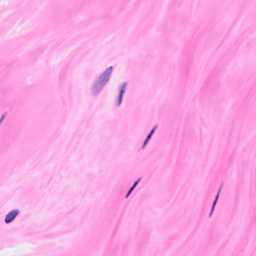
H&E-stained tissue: Breast